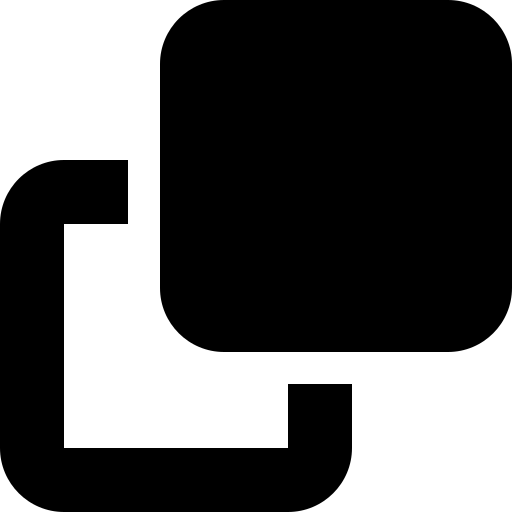
Tags: icon, FontAwesome, fa-icon, solid, clone